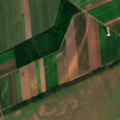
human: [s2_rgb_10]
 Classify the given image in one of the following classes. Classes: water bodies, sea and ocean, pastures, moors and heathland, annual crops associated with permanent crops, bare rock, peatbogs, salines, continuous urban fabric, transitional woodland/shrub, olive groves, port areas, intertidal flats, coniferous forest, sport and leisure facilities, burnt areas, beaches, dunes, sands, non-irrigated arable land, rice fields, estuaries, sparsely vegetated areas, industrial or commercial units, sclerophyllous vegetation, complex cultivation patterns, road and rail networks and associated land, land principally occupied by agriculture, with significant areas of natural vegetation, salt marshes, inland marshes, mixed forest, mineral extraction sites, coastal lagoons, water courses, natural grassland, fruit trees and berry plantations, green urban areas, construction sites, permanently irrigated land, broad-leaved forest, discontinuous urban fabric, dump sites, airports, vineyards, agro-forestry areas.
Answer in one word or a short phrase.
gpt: non-irrigated arable land